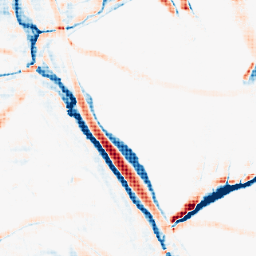
Category: morphological
Decomposition family: morphological_rect
Decomposition parameters: operation: average
width: 20
height: 10
Upsampling method: sinc_hamming
Upsampling parameters: scale: 4
kernel_size: 4
Upsampling scale: 4